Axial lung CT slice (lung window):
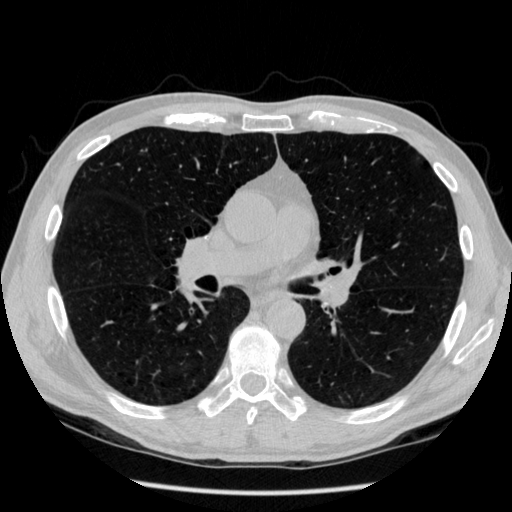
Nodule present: no